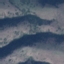
Label: HerbaceousVegetation